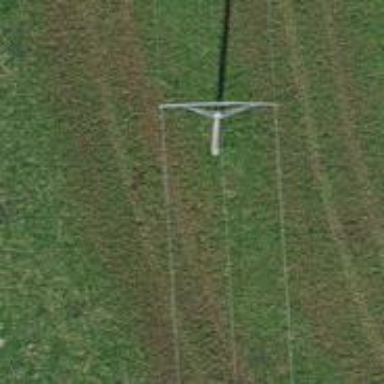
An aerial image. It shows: Power pole.